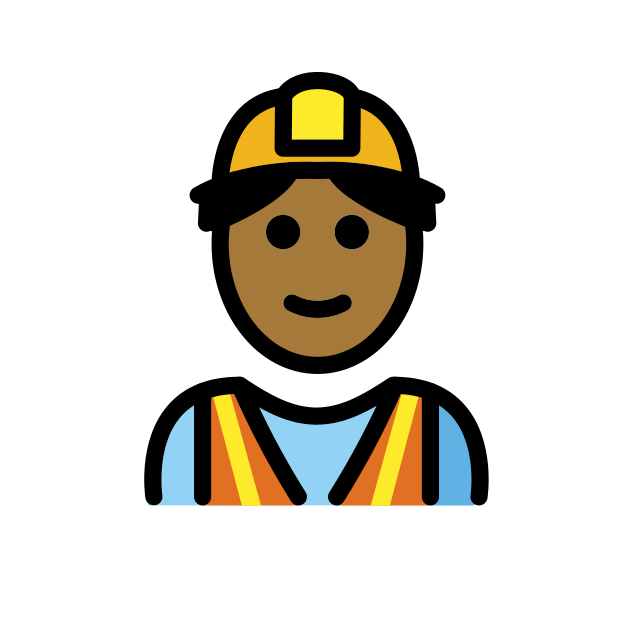
man construction worker: medium-dark skin tone